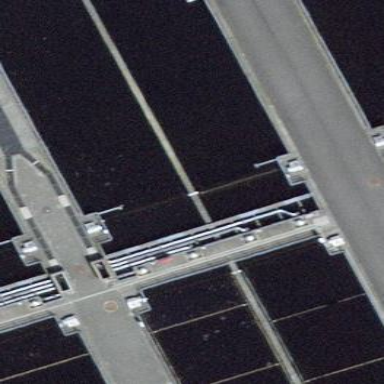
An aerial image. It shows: Image of wastewater.